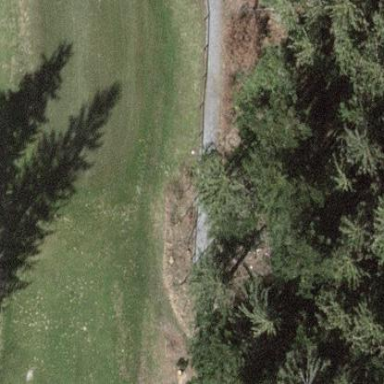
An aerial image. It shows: Golf fairway surrounded by grass.